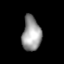
Tissue: lung
Cell type: Epithelial cells
Senescence score: 0.5746
Nuclear area (px): 637
Mean DAPI intensity: 154.765